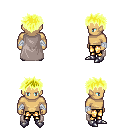
a pixel art fantasy rpg character, male body template, human, tanned skin, gray cape, gold greaves, gold bedhead hairstyle, white cloth bandages, metal boots, four views (front, back, left, right), 2x2 character sprite sheet, small pixel art, hard edges, no anti-aliasing